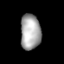
Tissue: lung
Cell type: Fibroblasts
Senescence score: 0.6115
Nuclear area (px): 704
Mean DAPI intensity: 166.514